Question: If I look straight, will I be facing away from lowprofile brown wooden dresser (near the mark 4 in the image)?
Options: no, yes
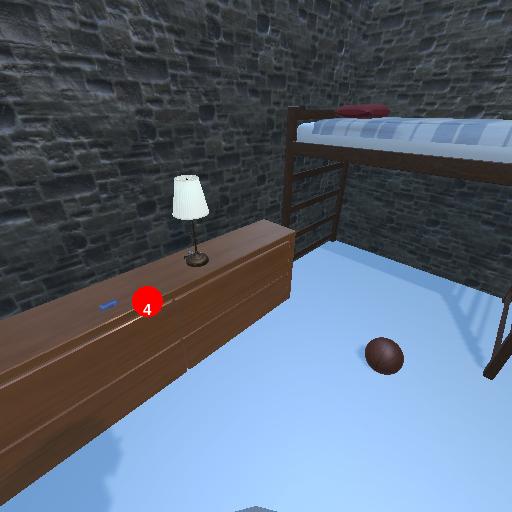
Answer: no